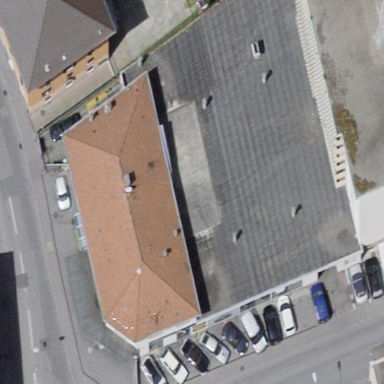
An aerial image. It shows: Commercial building.